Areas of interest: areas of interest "Park and greenspace"
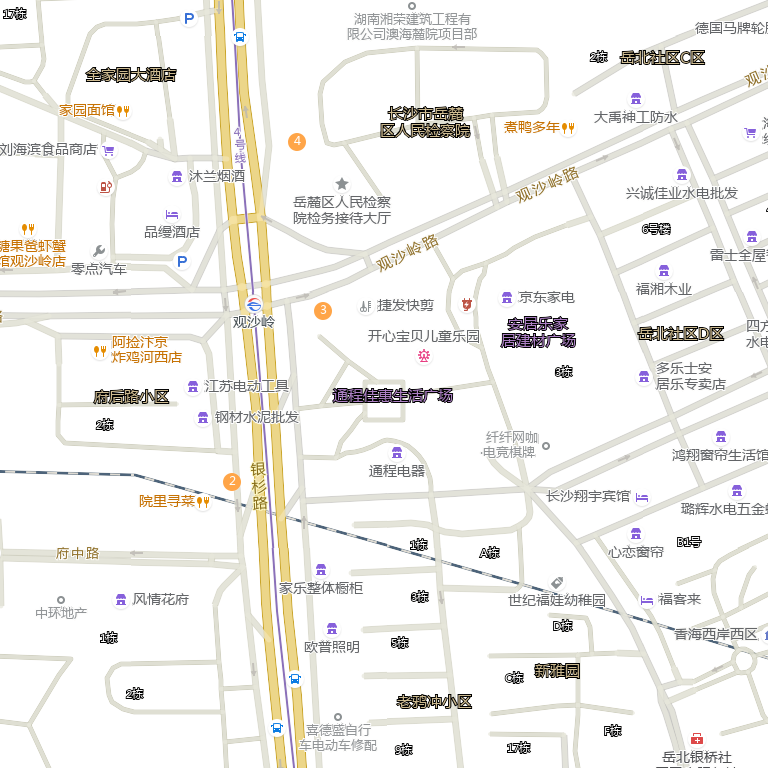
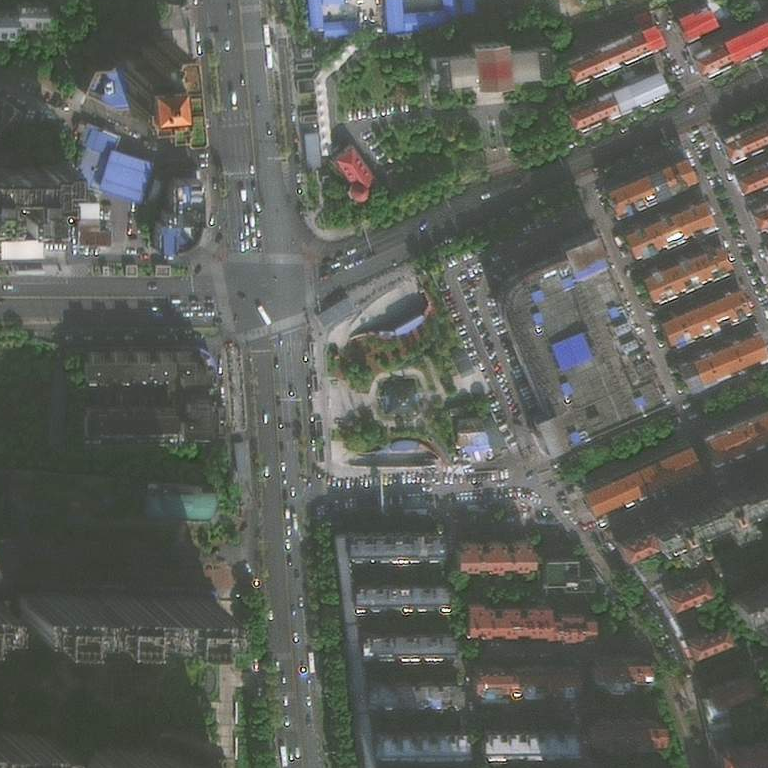